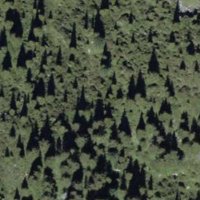
EUNIS habitat code: 23
Species observed at this site:
Vaccinium vitis-idaea